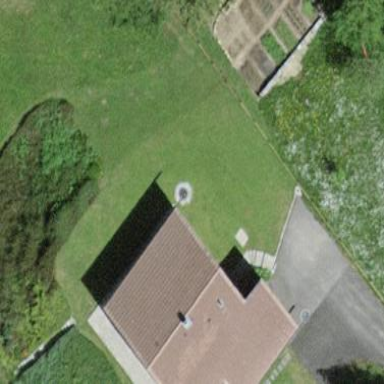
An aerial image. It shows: Simple and straightforward house.